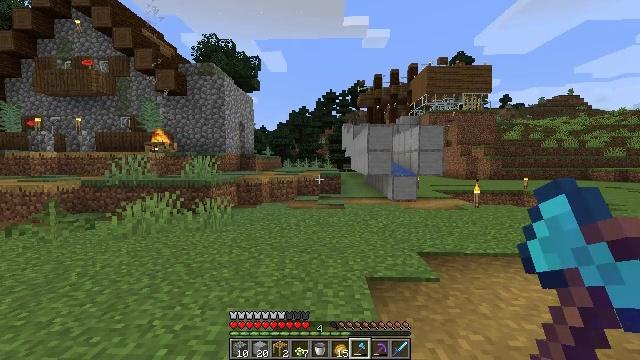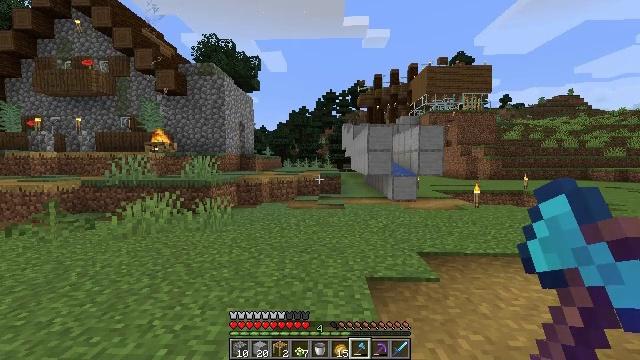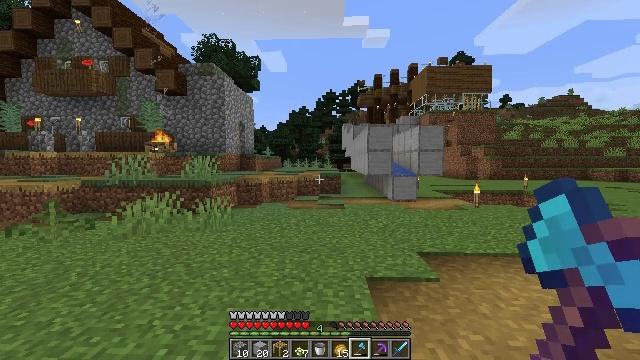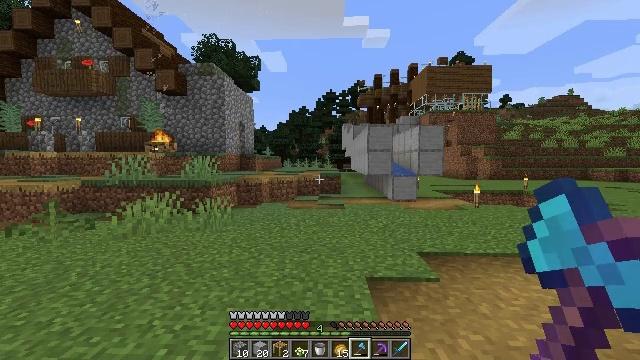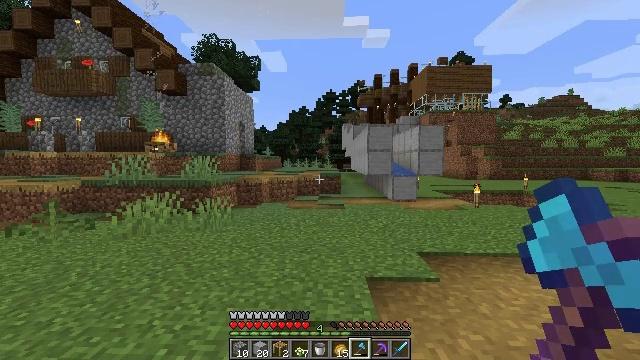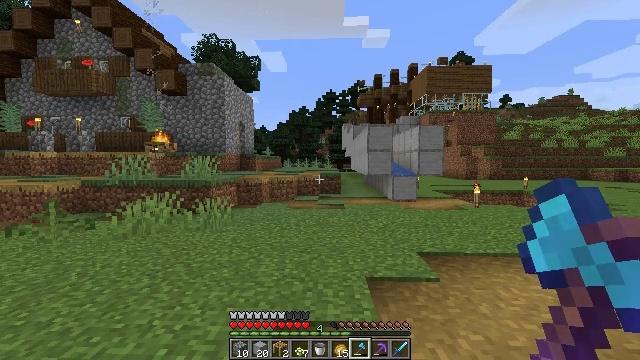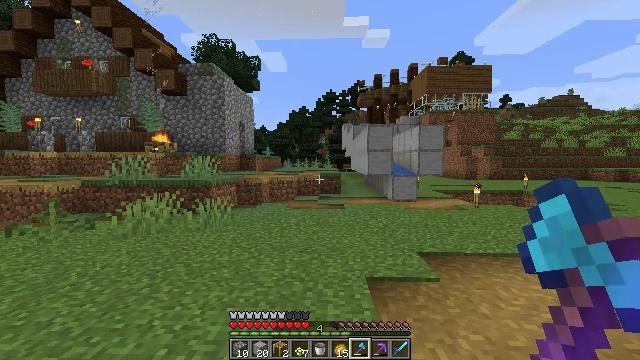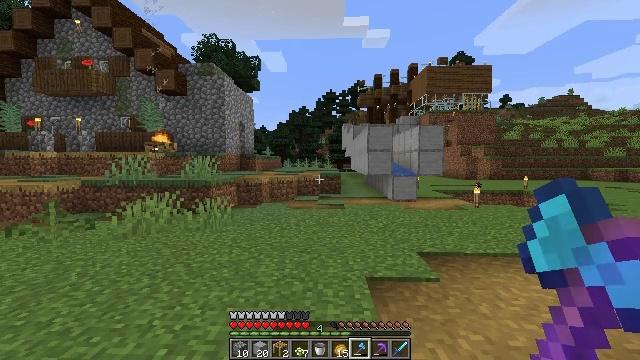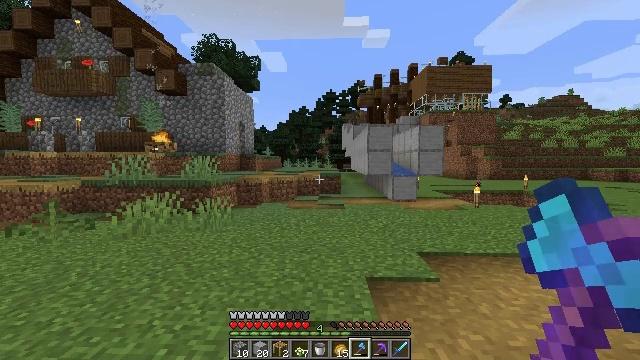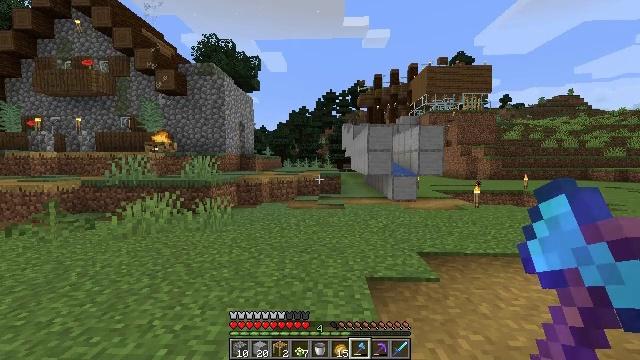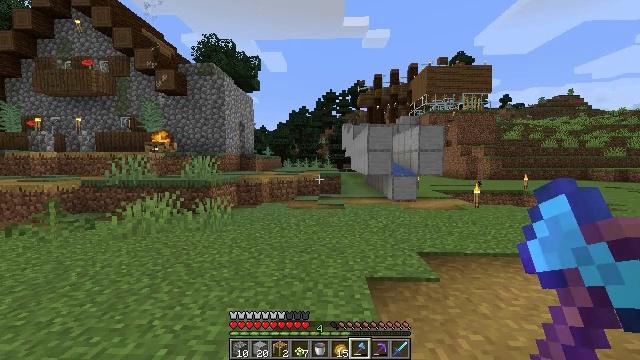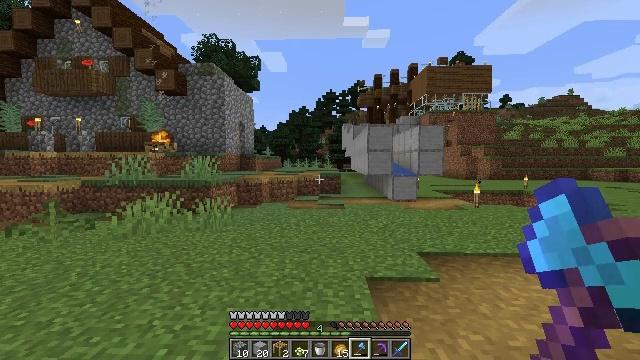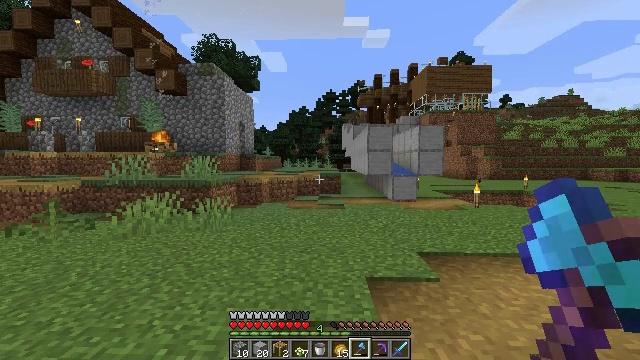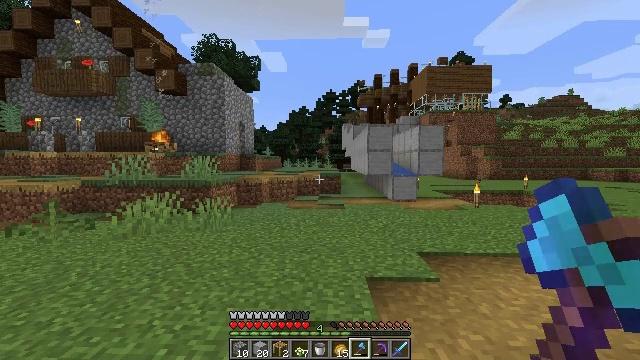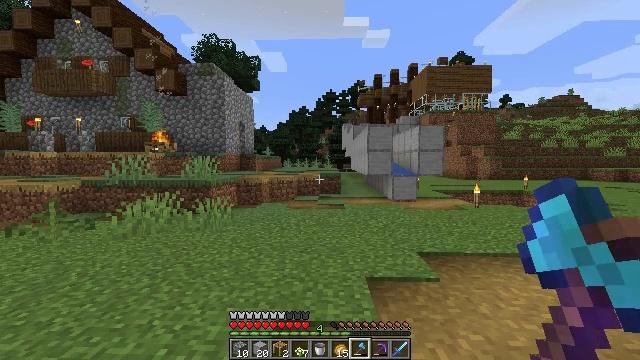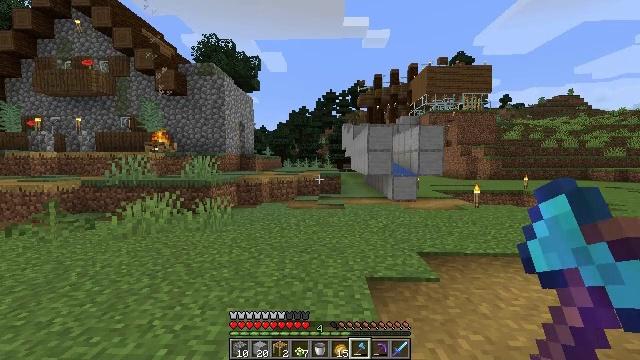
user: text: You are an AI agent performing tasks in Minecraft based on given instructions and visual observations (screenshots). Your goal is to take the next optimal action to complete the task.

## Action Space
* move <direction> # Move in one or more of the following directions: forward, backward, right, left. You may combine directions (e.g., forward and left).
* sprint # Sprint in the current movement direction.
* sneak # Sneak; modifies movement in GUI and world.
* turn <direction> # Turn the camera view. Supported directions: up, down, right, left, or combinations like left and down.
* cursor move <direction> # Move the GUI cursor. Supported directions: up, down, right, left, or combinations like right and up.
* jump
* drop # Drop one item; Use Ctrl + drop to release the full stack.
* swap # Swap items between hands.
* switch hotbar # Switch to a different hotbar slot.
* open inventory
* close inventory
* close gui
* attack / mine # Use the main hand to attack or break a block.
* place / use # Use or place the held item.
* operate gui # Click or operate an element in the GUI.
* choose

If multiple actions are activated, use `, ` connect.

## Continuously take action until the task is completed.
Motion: motion action
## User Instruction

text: Harvest tall grass for seeds.
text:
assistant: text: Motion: no_op
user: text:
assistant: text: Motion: no_op
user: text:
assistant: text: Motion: no_op
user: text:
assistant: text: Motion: no_op
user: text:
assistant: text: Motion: no_op
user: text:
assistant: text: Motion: no_op
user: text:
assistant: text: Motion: no_op
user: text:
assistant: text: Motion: no_op
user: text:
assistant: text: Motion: no_op
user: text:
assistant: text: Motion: no_op
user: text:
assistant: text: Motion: no_op
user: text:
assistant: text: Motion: no_op
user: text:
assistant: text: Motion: no_op
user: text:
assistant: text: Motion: no_op
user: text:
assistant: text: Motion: no_op
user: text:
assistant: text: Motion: no_op
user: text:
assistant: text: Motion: no_op
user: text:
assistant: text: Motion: no_op
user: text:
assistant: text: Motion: no_op
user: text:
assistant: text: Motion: no_op
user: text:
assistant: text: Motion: no_op
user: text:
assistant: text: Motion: no_op
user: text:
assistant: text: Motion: no_op
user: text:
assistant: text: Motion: no_op
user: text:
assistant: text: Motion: no_op
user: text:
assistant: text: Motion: no_op
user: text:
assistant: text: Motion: no_op
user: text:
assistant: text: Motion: no_op
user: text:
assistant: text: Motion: no_op
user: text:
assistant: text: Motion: no_op